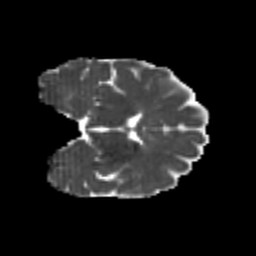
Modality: MD
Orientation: coronal
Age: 25
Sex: male
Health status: healthy
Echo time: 0.074 s